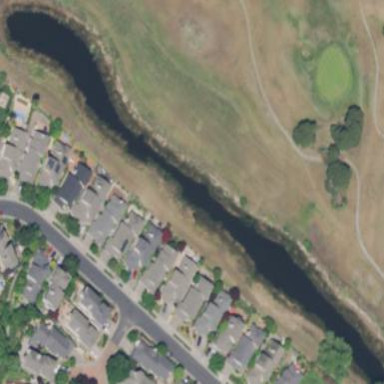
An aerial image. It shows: Water hazard on golf course. The hazard is natural water feature.